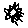
Label: sun